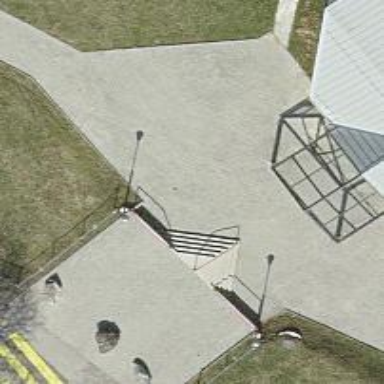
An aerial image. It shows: Road with steps.